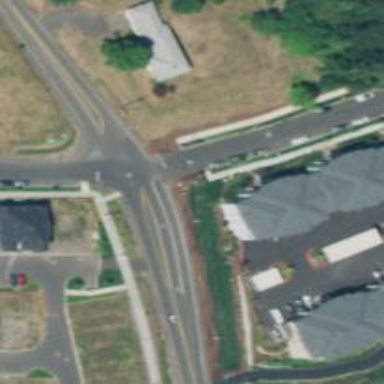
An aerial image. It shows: Tertiary road with sidewalk on the left.